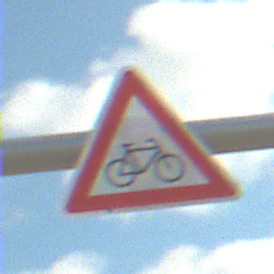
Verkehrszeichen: RadverkehrLinks
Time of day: MorningAfternoon
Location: Outdoor (RoadRail)
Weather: PartlyCloudy
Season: NotSpecified
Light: Natural